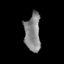
Tissue: lung
Cell type: Endothelial cells
Senescence score: 0.6334
Nuclear area (px): 582
Mean DAPI intensity: 134.259